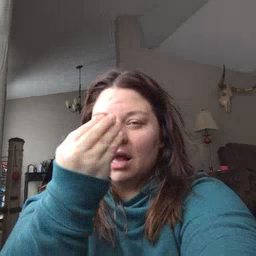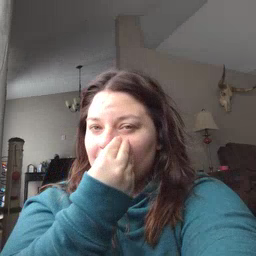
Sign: flower